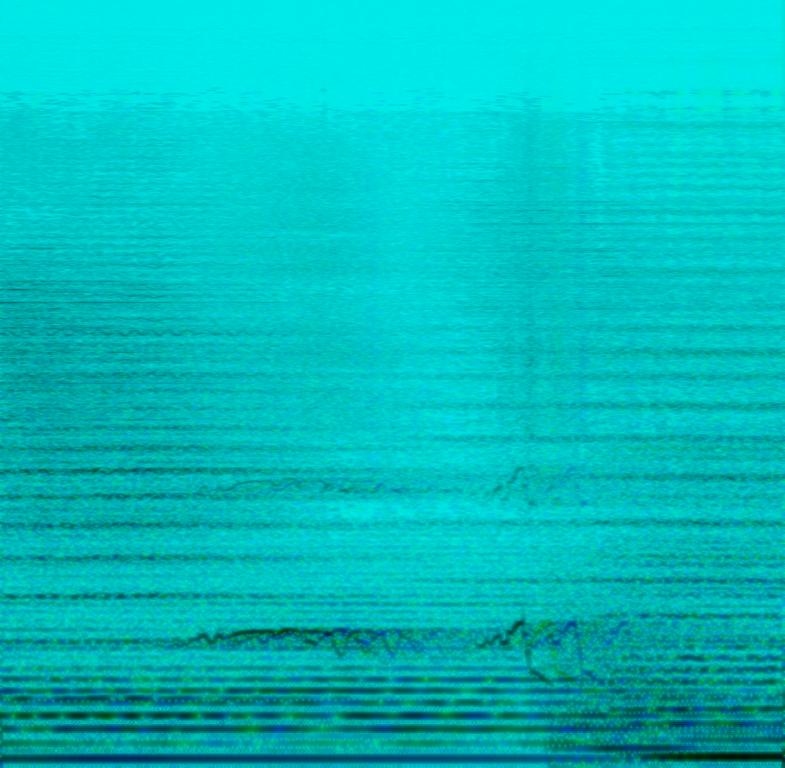
The song is an instrumental. The song is slow tempo with a sweeping string section harmony along with a low pitched harmony played in harmony, and howling tones played by a horn like instrument. The song is emotional with a surreal effect. The song audio quality is poor.